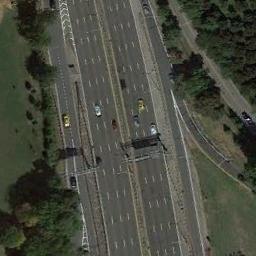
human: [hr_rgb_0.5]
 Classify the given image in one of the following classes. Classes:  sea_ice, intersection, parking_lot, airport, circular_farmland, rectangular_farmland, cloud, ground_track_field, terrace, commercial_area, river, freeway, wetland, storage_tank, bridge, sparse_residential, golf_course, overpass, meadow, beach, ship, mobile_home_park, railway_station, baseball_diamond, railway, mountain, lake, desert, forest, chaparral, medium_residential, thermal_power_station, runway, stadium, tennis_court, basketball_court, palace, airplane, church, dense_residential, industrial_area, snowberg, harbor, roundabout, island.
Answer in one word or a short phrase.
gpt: freeway